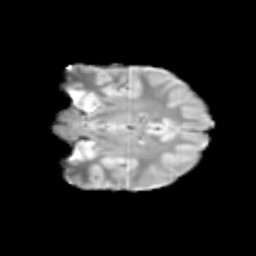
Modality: T2w
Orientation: coronal
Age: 10
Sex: female
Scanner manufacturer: siemens
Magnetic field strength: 3 T
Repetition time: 3.8 s
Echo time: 0.07 s